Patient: sex F, age 65
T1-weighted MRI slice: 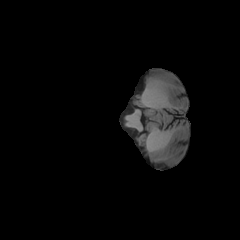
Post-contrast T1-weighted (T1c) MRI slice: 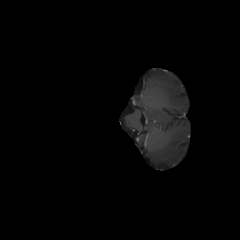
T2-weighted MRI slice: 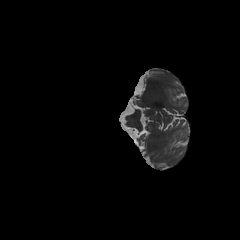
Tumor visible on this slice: no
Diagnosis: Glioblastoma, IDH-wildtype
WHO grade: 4